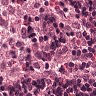
Metastatic tissue present: no